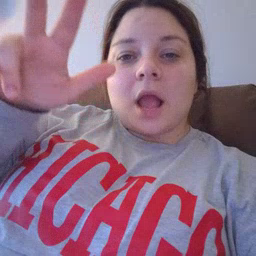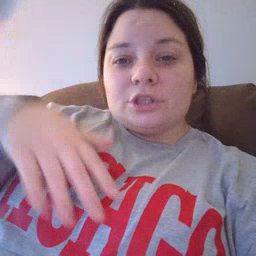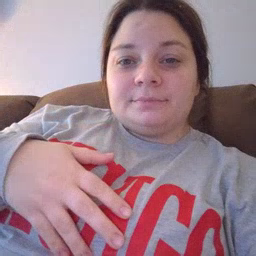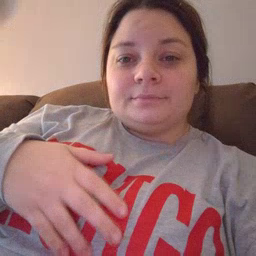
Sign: helicopter